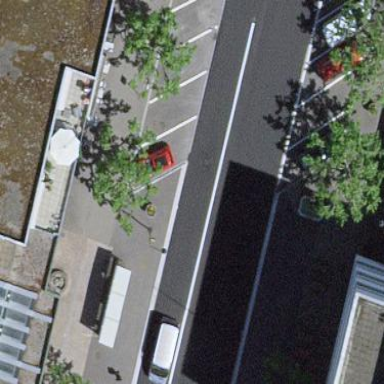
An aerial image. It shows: Diagonal street-side parking area.